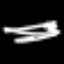
Label: fork